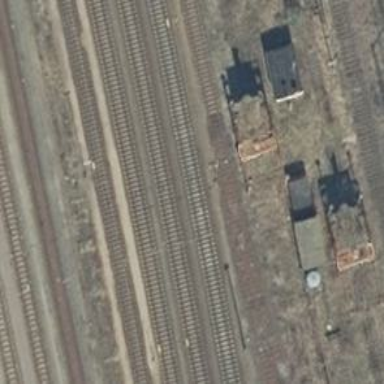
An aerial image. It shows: Railway switch with the turnout on the left side.